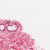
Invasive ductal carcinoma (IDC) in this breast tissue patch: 0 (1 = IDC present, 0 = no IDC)